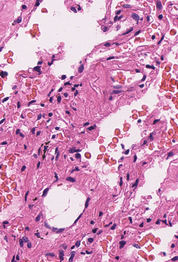
Tumor epithelial tissue: no
Tumor-associated stroma tissue: no
Normal tissue: yes